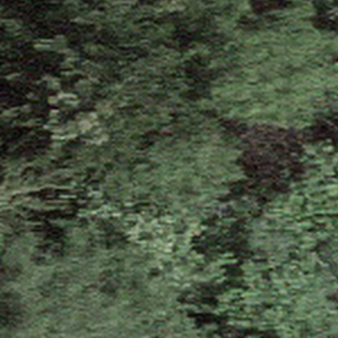
Label: other